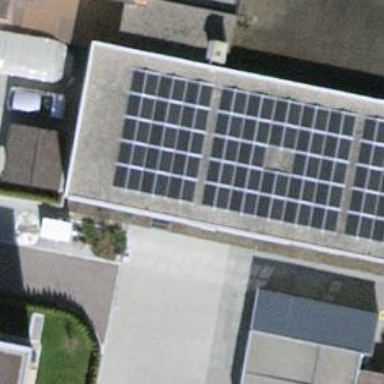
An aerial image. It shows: Solar power generator using photovoltaic method with solar photovoltaic panel types.